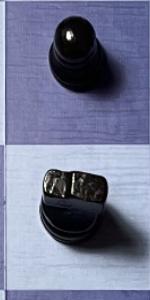
Label: Knight_Black